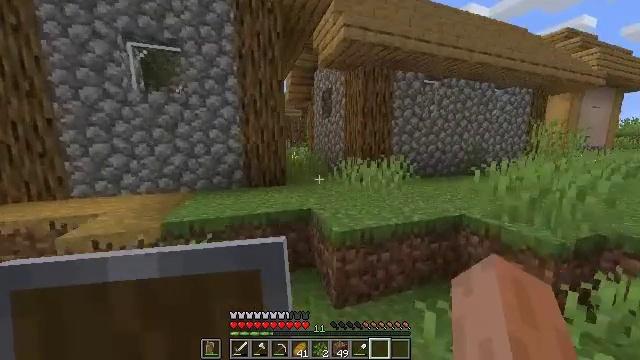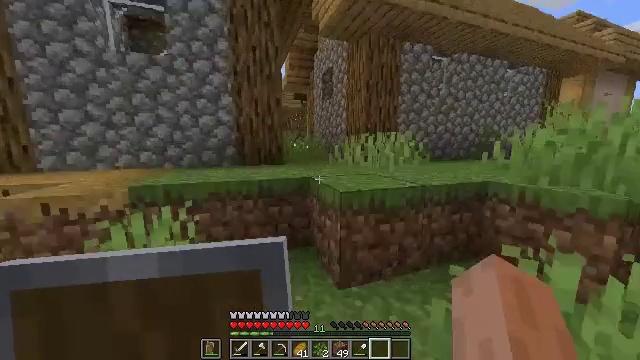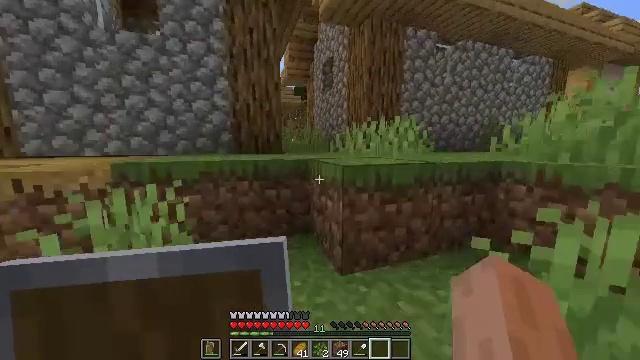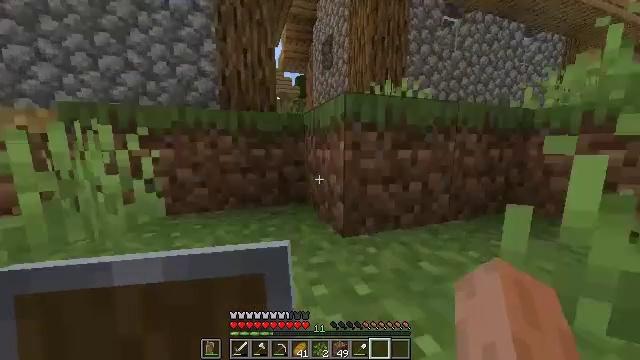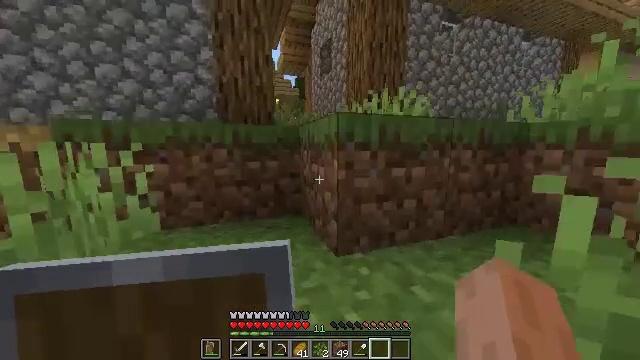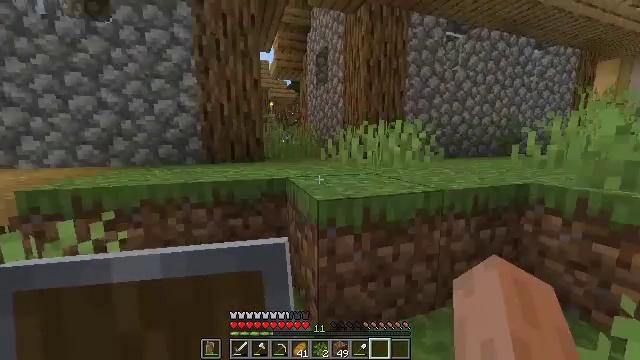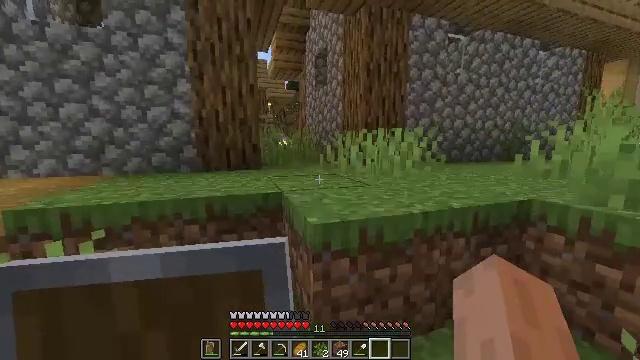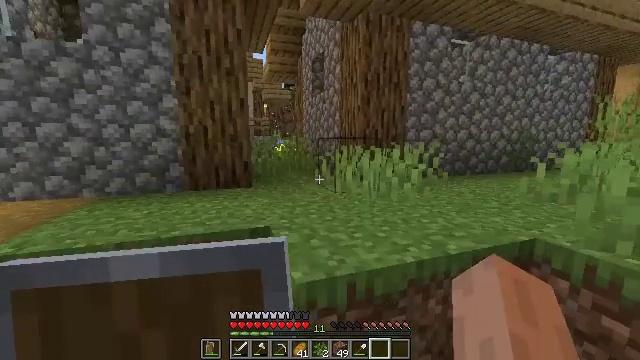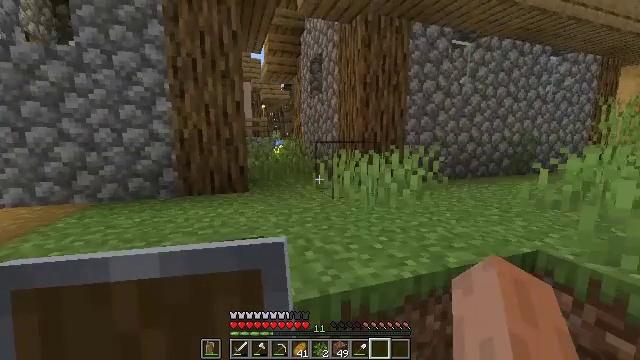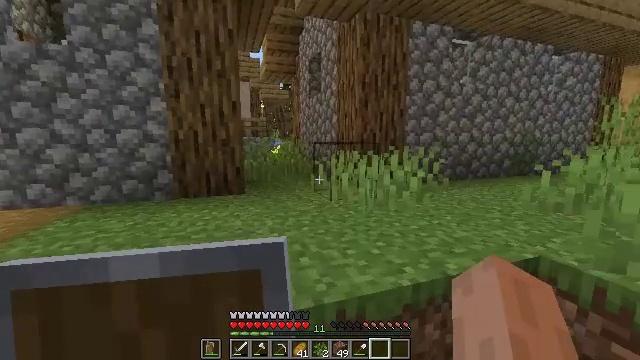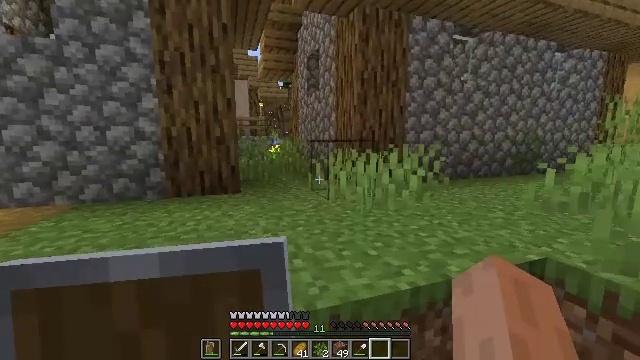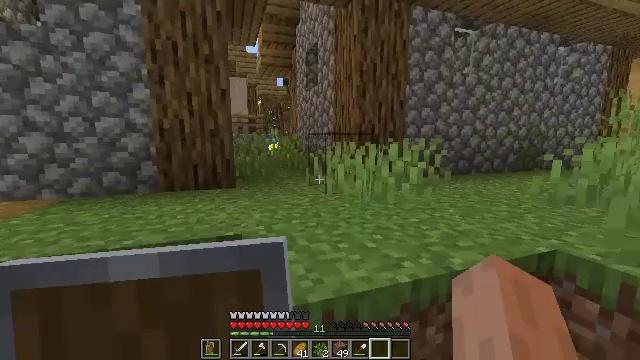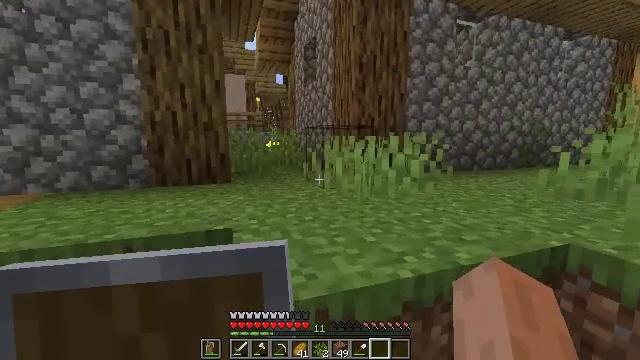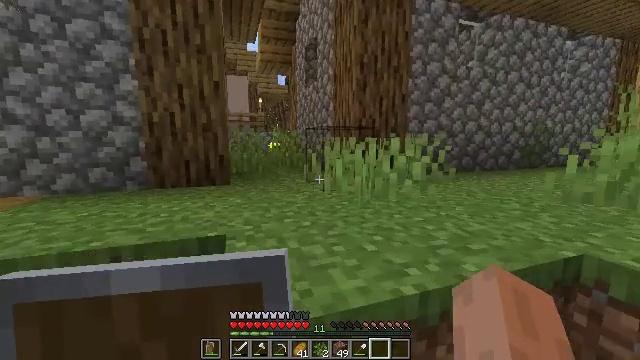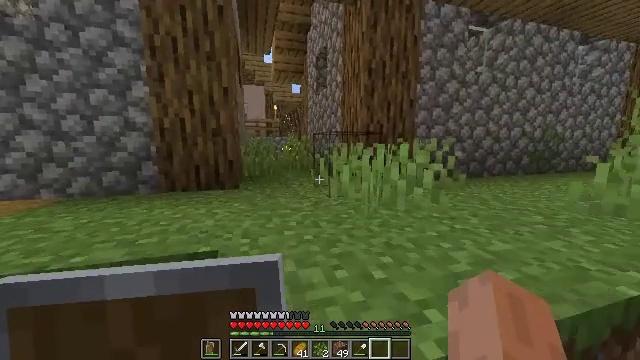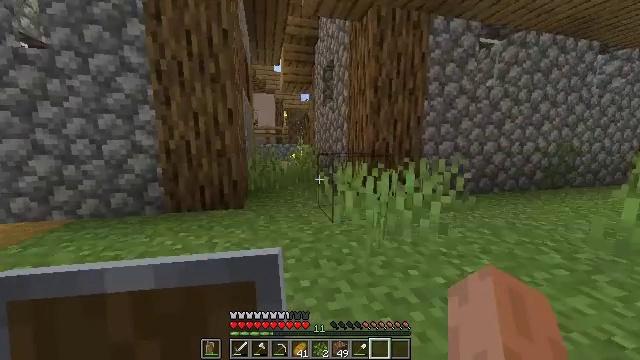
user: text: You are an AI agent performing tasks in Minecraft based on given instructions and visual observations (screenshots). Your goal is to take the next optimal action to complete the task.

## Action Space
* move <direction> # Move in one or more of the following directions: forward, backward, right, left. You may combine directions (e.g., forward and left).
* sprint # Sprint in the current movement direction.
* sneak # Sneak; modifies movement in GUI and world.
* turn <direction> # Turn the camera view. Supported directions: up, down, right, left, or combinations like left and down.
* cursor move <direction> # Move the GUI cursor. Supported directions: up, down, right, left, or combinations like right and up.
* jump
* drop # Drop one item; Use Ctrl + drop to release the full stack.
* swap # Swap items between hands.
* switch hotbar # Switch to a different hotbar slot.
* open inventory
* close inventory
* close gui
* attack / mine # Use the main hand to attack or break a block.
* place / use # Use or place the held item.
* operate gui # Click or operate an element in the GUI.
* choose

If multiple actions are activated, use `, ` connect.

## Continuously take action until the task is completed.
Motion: motion action
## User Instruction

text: Mine the brewing stand from your base.
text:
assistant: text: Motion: move forward, jump
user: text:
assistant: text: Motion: move forward, jump
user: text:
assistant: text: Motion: move forward, jump
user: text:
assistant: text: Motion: move forward, jump
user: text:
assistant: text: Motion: move forward, jump
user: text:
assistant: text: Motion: move forward, jump
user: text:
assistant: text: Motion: move forward, jump
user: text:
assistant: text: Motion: move forward, jump
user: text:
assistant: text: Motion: move forward, jump
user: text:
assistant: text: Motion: move forward, jump
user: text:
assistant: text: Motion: move forward, jump
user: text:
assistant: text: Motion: move forward, sprint
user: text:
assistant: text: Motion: move forward, sprint
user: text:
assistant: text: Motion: move forward, sprint, turn left
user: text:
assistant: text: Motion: move forward, sprint, turn left, jump
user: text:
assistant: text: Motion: move forward, turn left, jump
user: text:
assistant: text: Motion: move forward, turn left, jump
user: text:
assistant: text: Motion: move forward, turn left, jump
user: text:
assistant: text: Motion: move forward, turn left, jump
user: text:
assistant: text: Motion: move forward, sprint
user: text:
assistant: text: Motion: move forward, sprint
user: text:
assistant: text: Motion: move forward, sprint
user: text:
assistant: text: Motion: move forward, sprint
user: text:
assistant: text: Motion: move forward, sprint
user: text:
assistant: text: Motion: move forward
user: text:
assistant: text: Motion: move forward
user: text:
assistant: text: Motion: move forward
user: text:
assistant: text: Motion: move forward
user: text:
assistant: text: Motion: move forward
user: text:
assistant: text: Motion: move forward